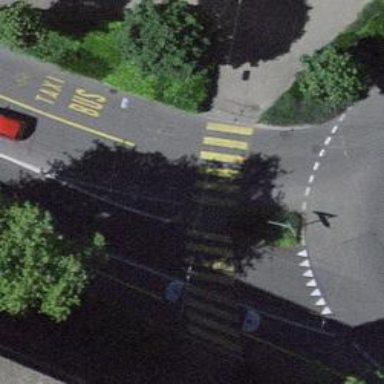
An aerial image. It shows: Uncontrolled zebra crossing with central island. The crossing is marked with zebra stripes.